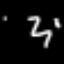
Label: squiggle